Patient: sex F, age 58
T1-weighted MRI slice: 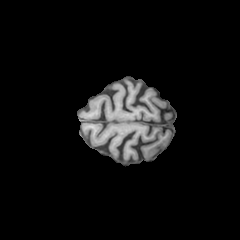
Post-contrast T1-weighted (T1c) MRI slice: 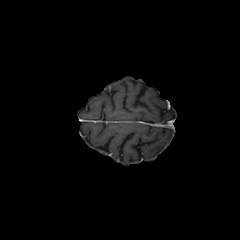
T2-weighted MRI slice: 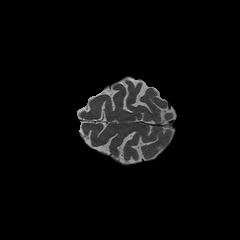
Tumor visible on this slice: no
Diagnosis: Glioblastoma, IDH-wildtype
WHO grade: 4